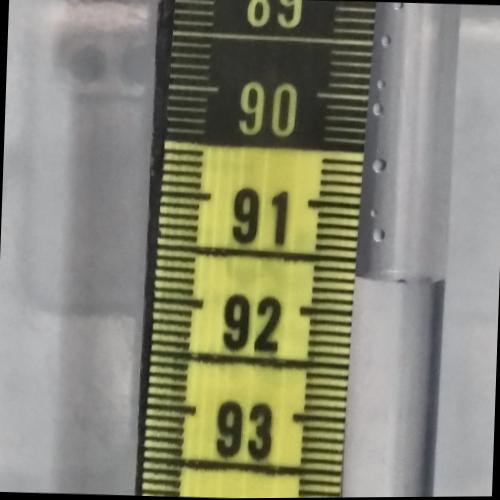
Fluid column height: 91.7 cm